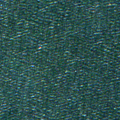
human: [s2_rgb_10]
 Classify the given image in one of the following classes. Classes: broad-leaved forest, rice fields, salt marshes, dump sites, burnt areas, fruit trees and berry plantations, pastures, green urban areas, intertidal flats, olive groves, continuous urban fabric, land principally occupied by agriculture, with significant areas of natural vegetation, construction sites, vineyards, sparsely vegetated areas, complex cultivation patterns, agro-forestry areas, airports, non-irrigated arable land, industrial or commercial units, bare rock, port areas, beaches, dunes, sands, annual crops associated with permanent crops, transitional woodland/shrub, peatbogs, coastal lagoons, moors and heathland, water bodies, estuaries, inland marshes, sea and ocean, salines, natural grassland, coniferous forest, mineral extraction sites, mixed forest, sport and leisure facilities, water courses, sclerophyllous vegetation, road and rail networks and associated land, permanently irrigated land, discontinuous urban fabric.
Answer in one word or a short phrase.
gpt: sea and ocean